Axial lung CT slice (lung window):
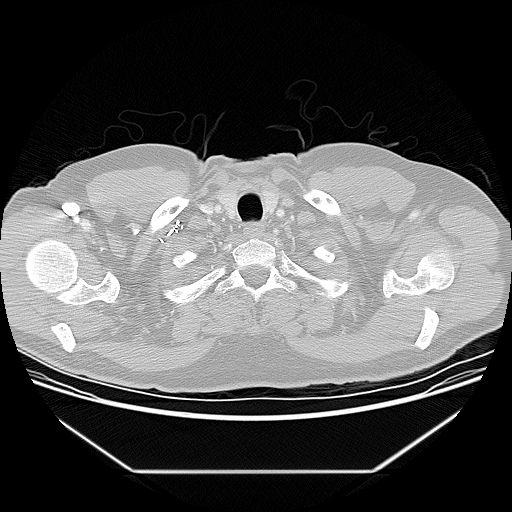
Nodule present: no